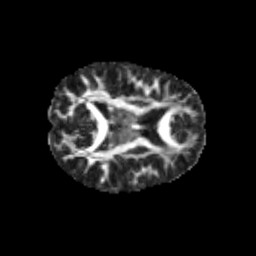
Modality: FA
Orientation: axial
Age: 11
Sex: female
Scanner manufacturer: siemens
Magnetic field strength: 3 T
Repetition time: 3.8 s
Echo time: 0.07 s